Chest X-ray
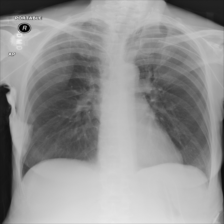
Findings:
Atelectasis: negative
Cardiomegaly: negative
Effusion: negative
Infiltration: negative
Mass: negative
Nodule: negative
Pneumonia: negative
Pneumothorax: negative
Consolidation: negative
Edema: negative
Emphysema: negative
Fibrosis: negative
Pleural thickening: negative
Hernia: negative